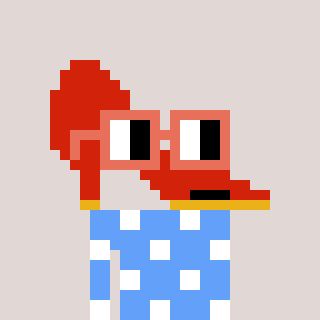
a pixel art character with square orange glasses, a highheel-shaped head and a blue-colored body on a warm background